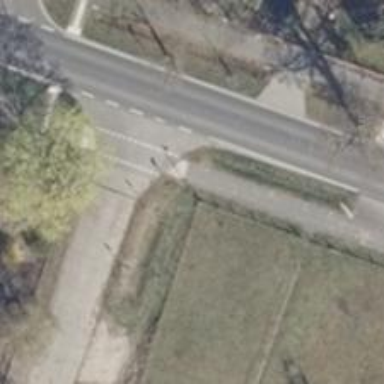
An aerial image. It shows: Unmarked road crossing.